Question: I'm required to covert the variable:
'''
pi_string = "3.<PHONE>"
'''
into a float. Here's what I'm dealing with:

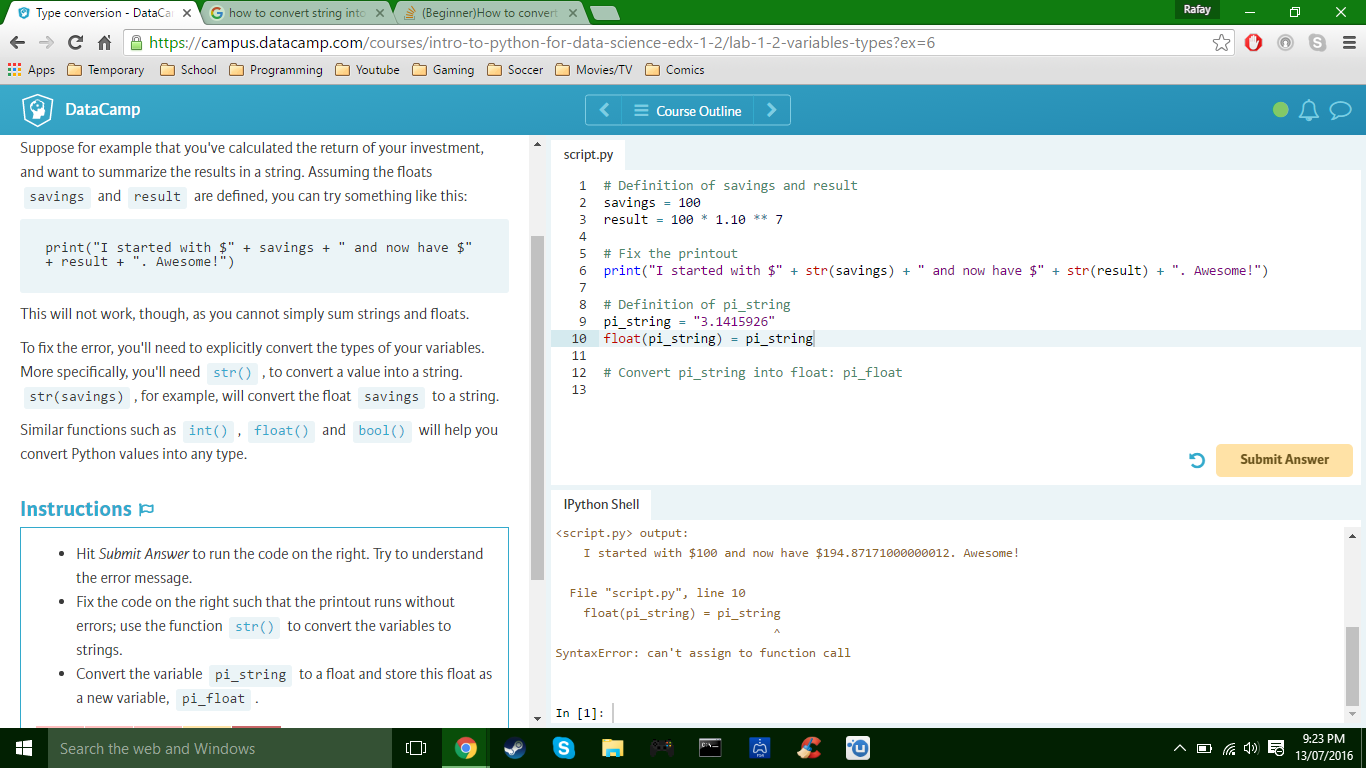
Answer: Your line should be 'pi_float = float(pi_string)'
'float(pi_string)' is a float value, you can not assign to it, because it is not a variable.